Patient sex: F
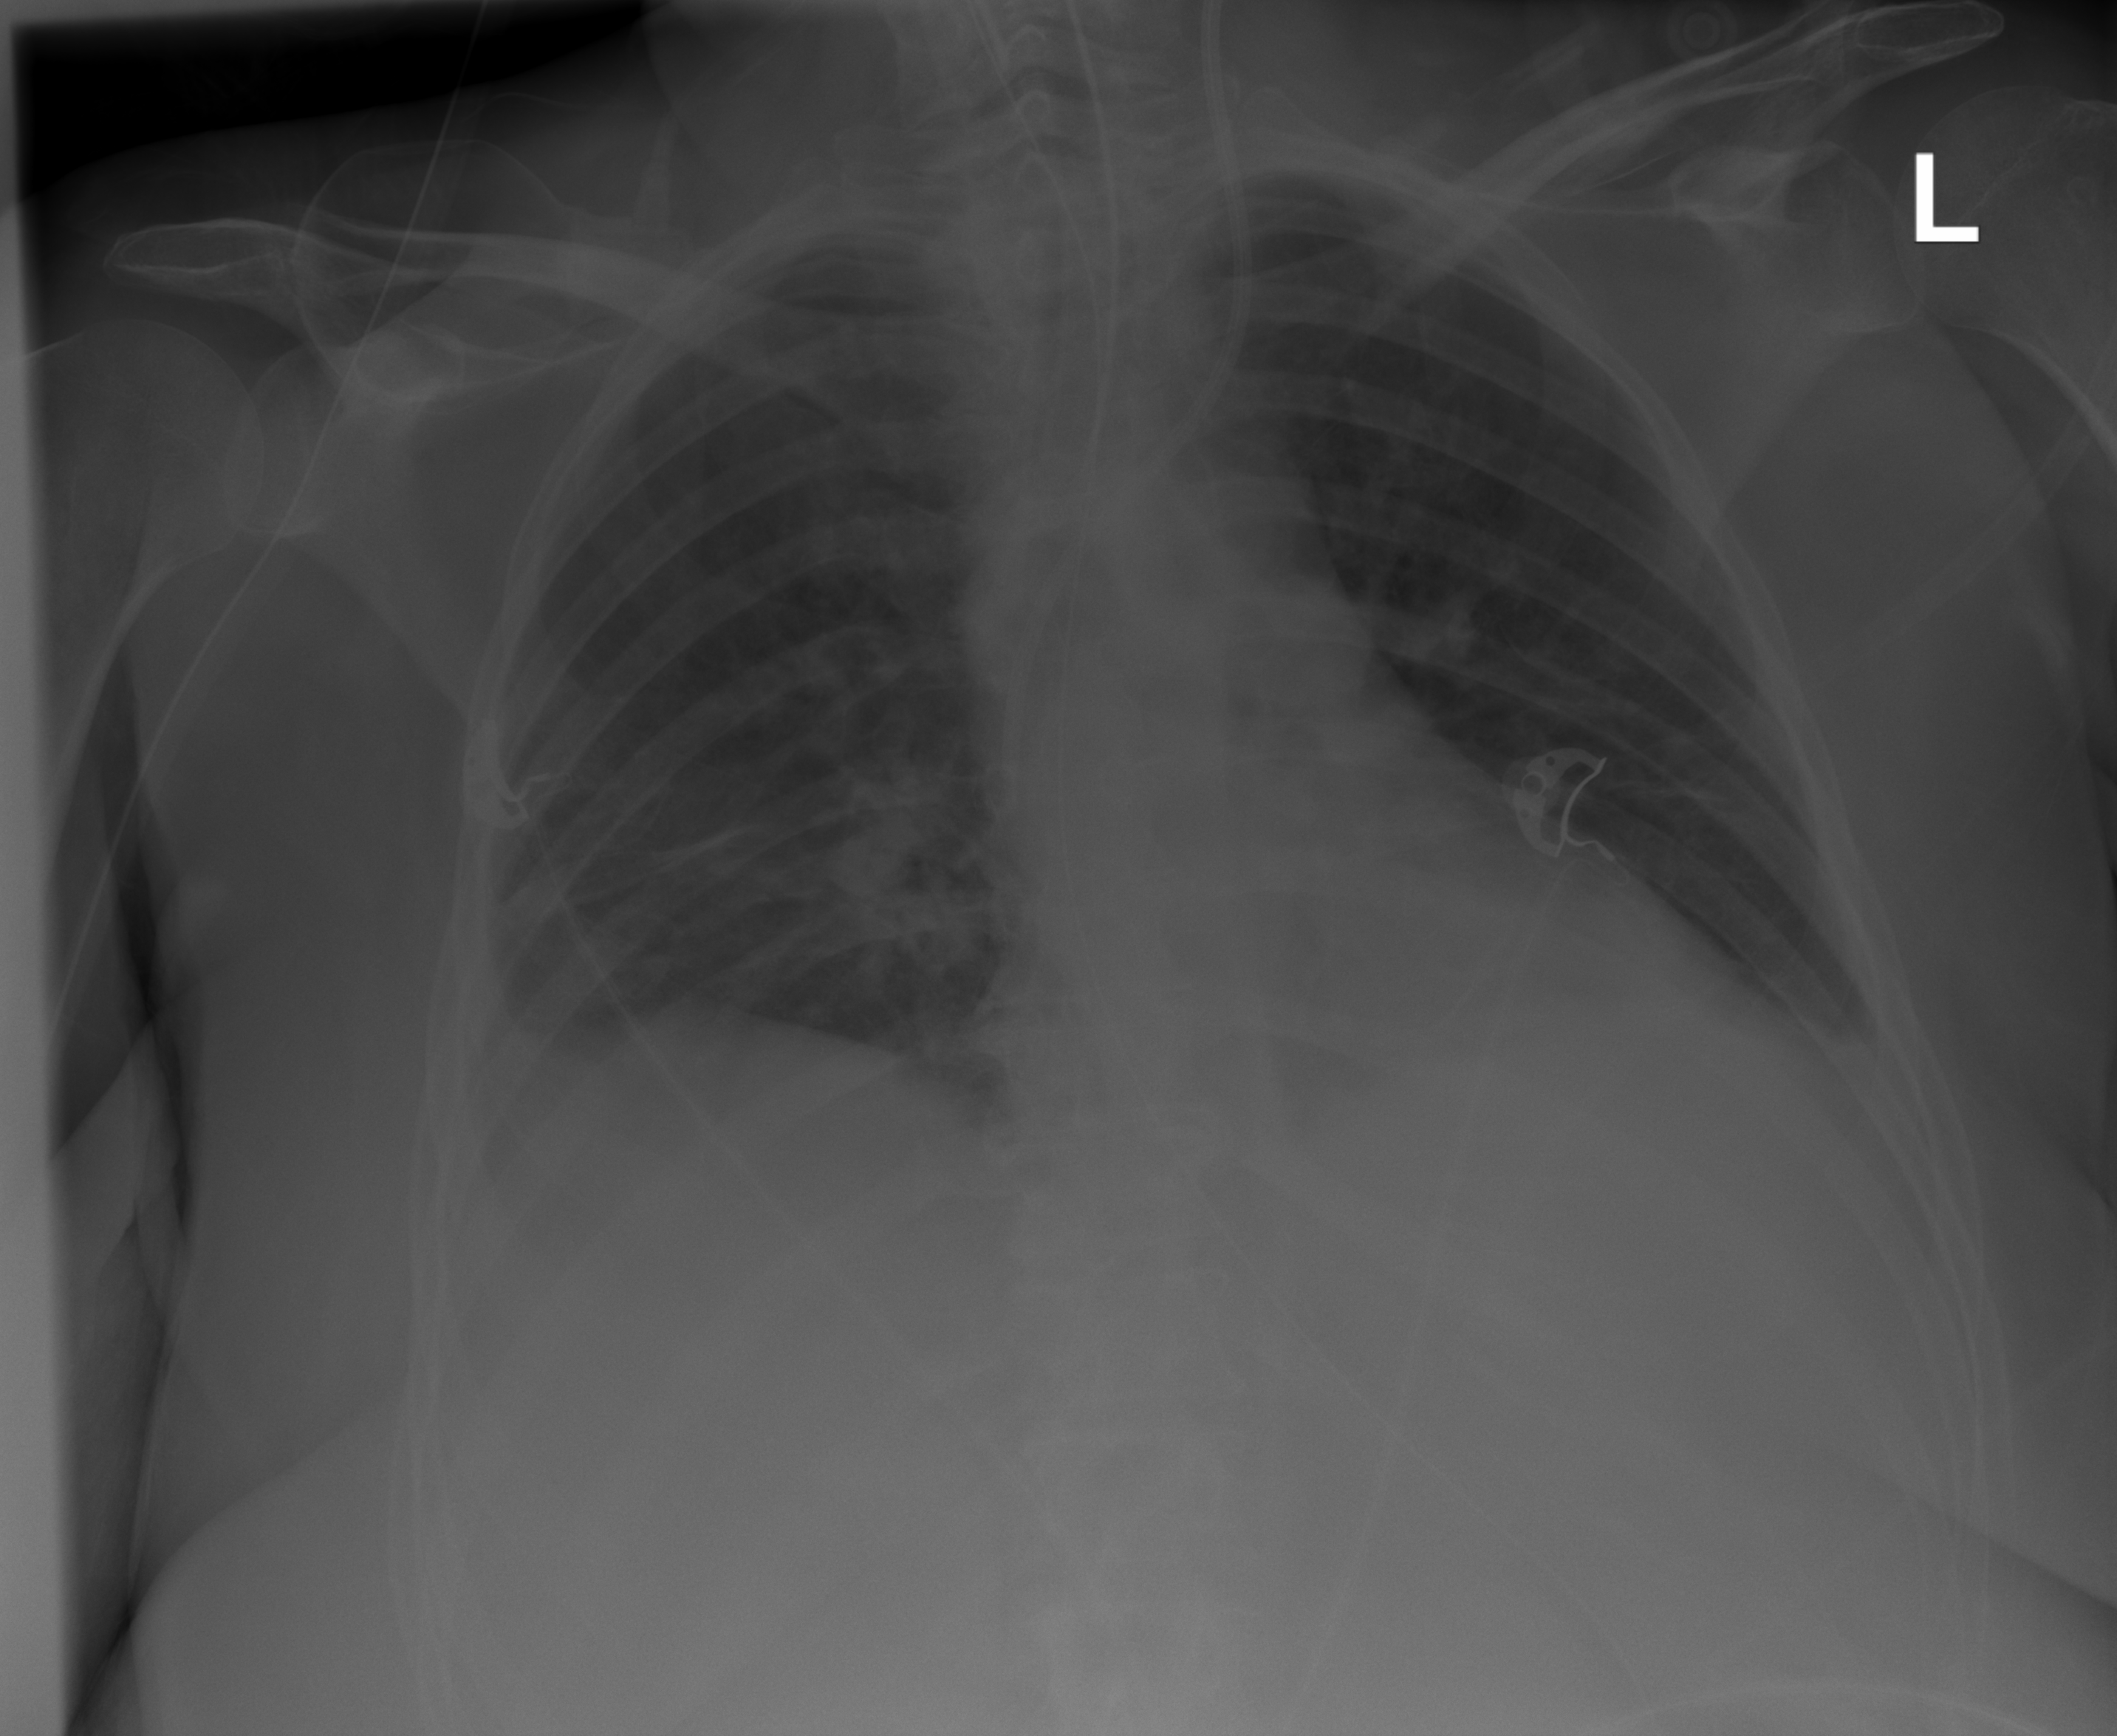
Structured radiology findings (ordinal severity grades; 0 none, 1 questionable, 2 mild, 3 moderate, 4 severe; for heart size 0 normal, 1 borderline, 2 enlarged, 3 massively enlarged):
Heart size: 2
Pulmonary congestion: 2
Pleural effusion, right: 2
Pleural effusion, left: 2
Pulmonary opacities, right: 2
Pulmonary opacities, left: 0
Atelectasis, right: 2
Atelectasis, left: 2